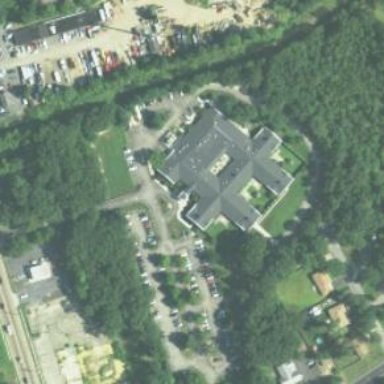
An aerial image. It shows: Hospital building.